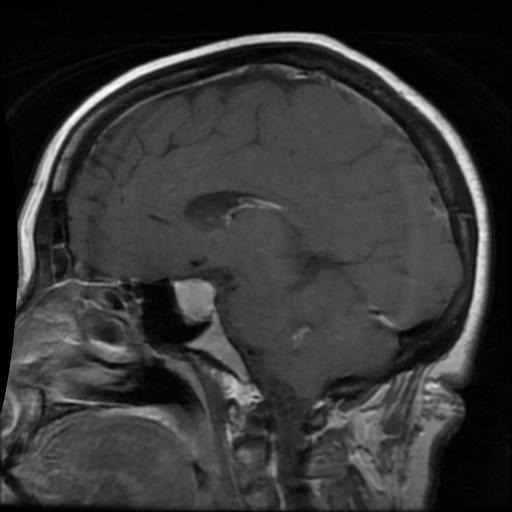
Label: pituitary